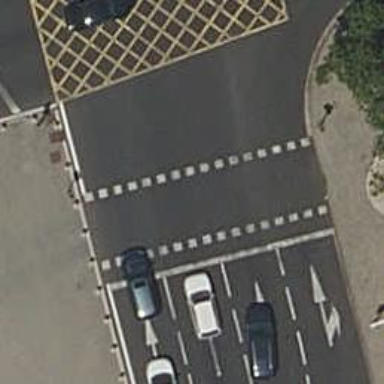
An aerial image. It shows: Crossing with traffic signals.